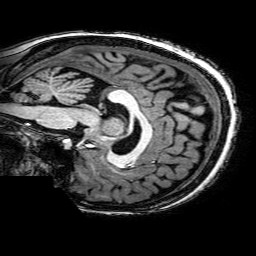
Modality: T1w
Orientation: sagittal